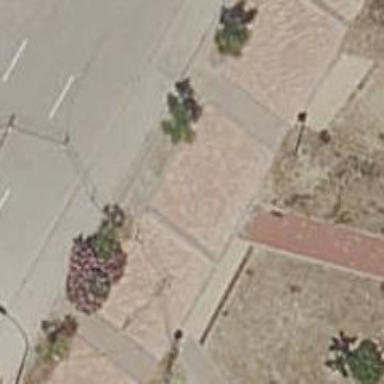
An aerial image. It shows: Footway made of cobblestone.